Interaction volume radius: 10 \u00c5
Interaction volume height: 10 \u00c5
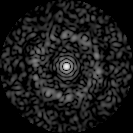
Disorder parameter: 0.8362